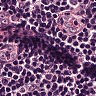
Metastatic tissue present: no